Field crop: maize
Growth stage: 2
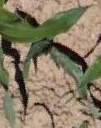
Species: maize